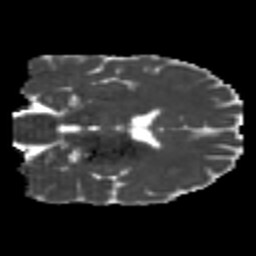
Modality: MD
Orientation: coronal
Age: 26
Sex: male
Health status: healthy
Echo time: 0.074 s